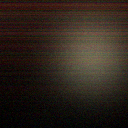
Screen state: off